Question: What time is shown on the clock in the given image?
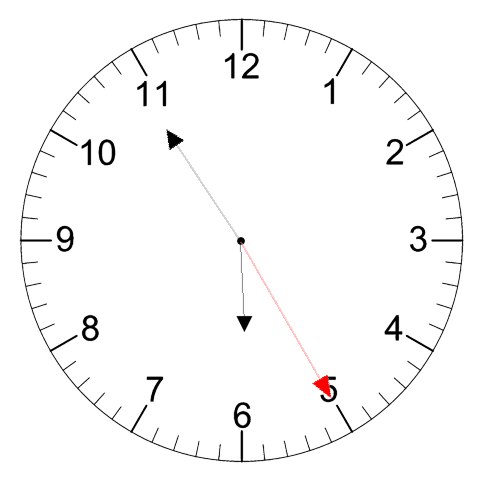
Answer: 05:54:25